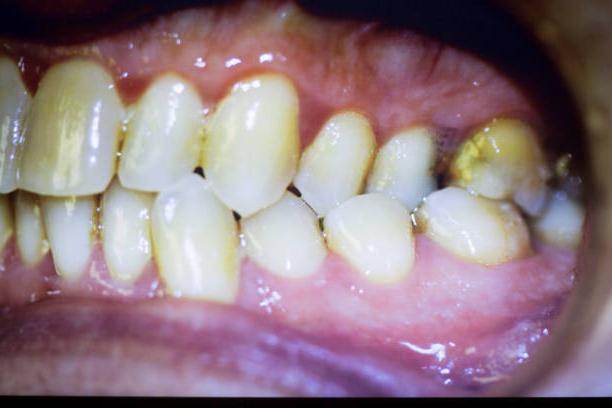
Condition: Gingivitis